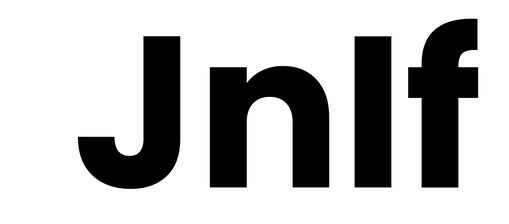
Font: Poppins-Bold